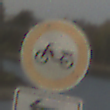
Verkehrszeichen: VerbotMofas
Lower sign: RichtungsangabeDurchPfeile2
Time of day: SunriseSunset
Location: Outdoor (Urban)
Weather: PartlyCloudy
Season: NotSpecified
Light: Natural